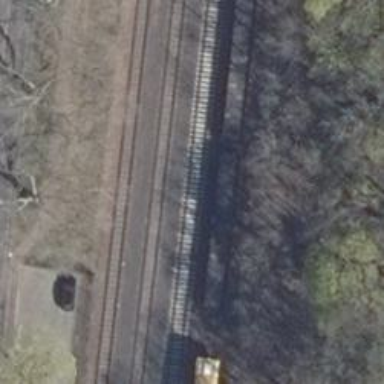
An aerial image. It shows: Rail spur service.